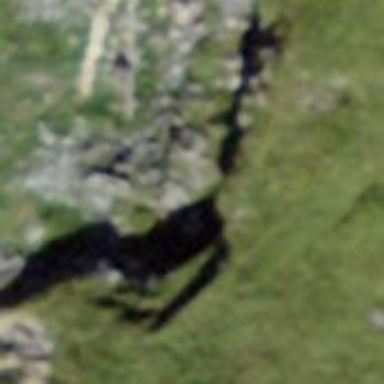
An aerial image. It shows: Cliff in nature.